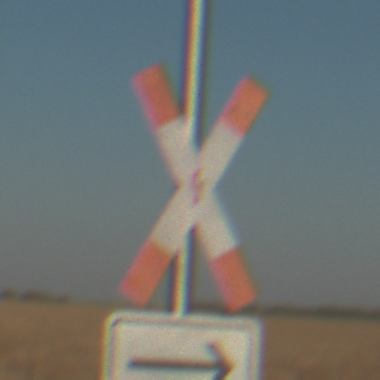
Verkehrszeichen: Andreaskreuz
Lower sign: RichtungsangabeDurchPfeile4
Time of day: SunriseSunset
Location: Outdoor (Nature)
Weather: Clear
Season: NotSpecified
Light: Natural